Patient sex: F
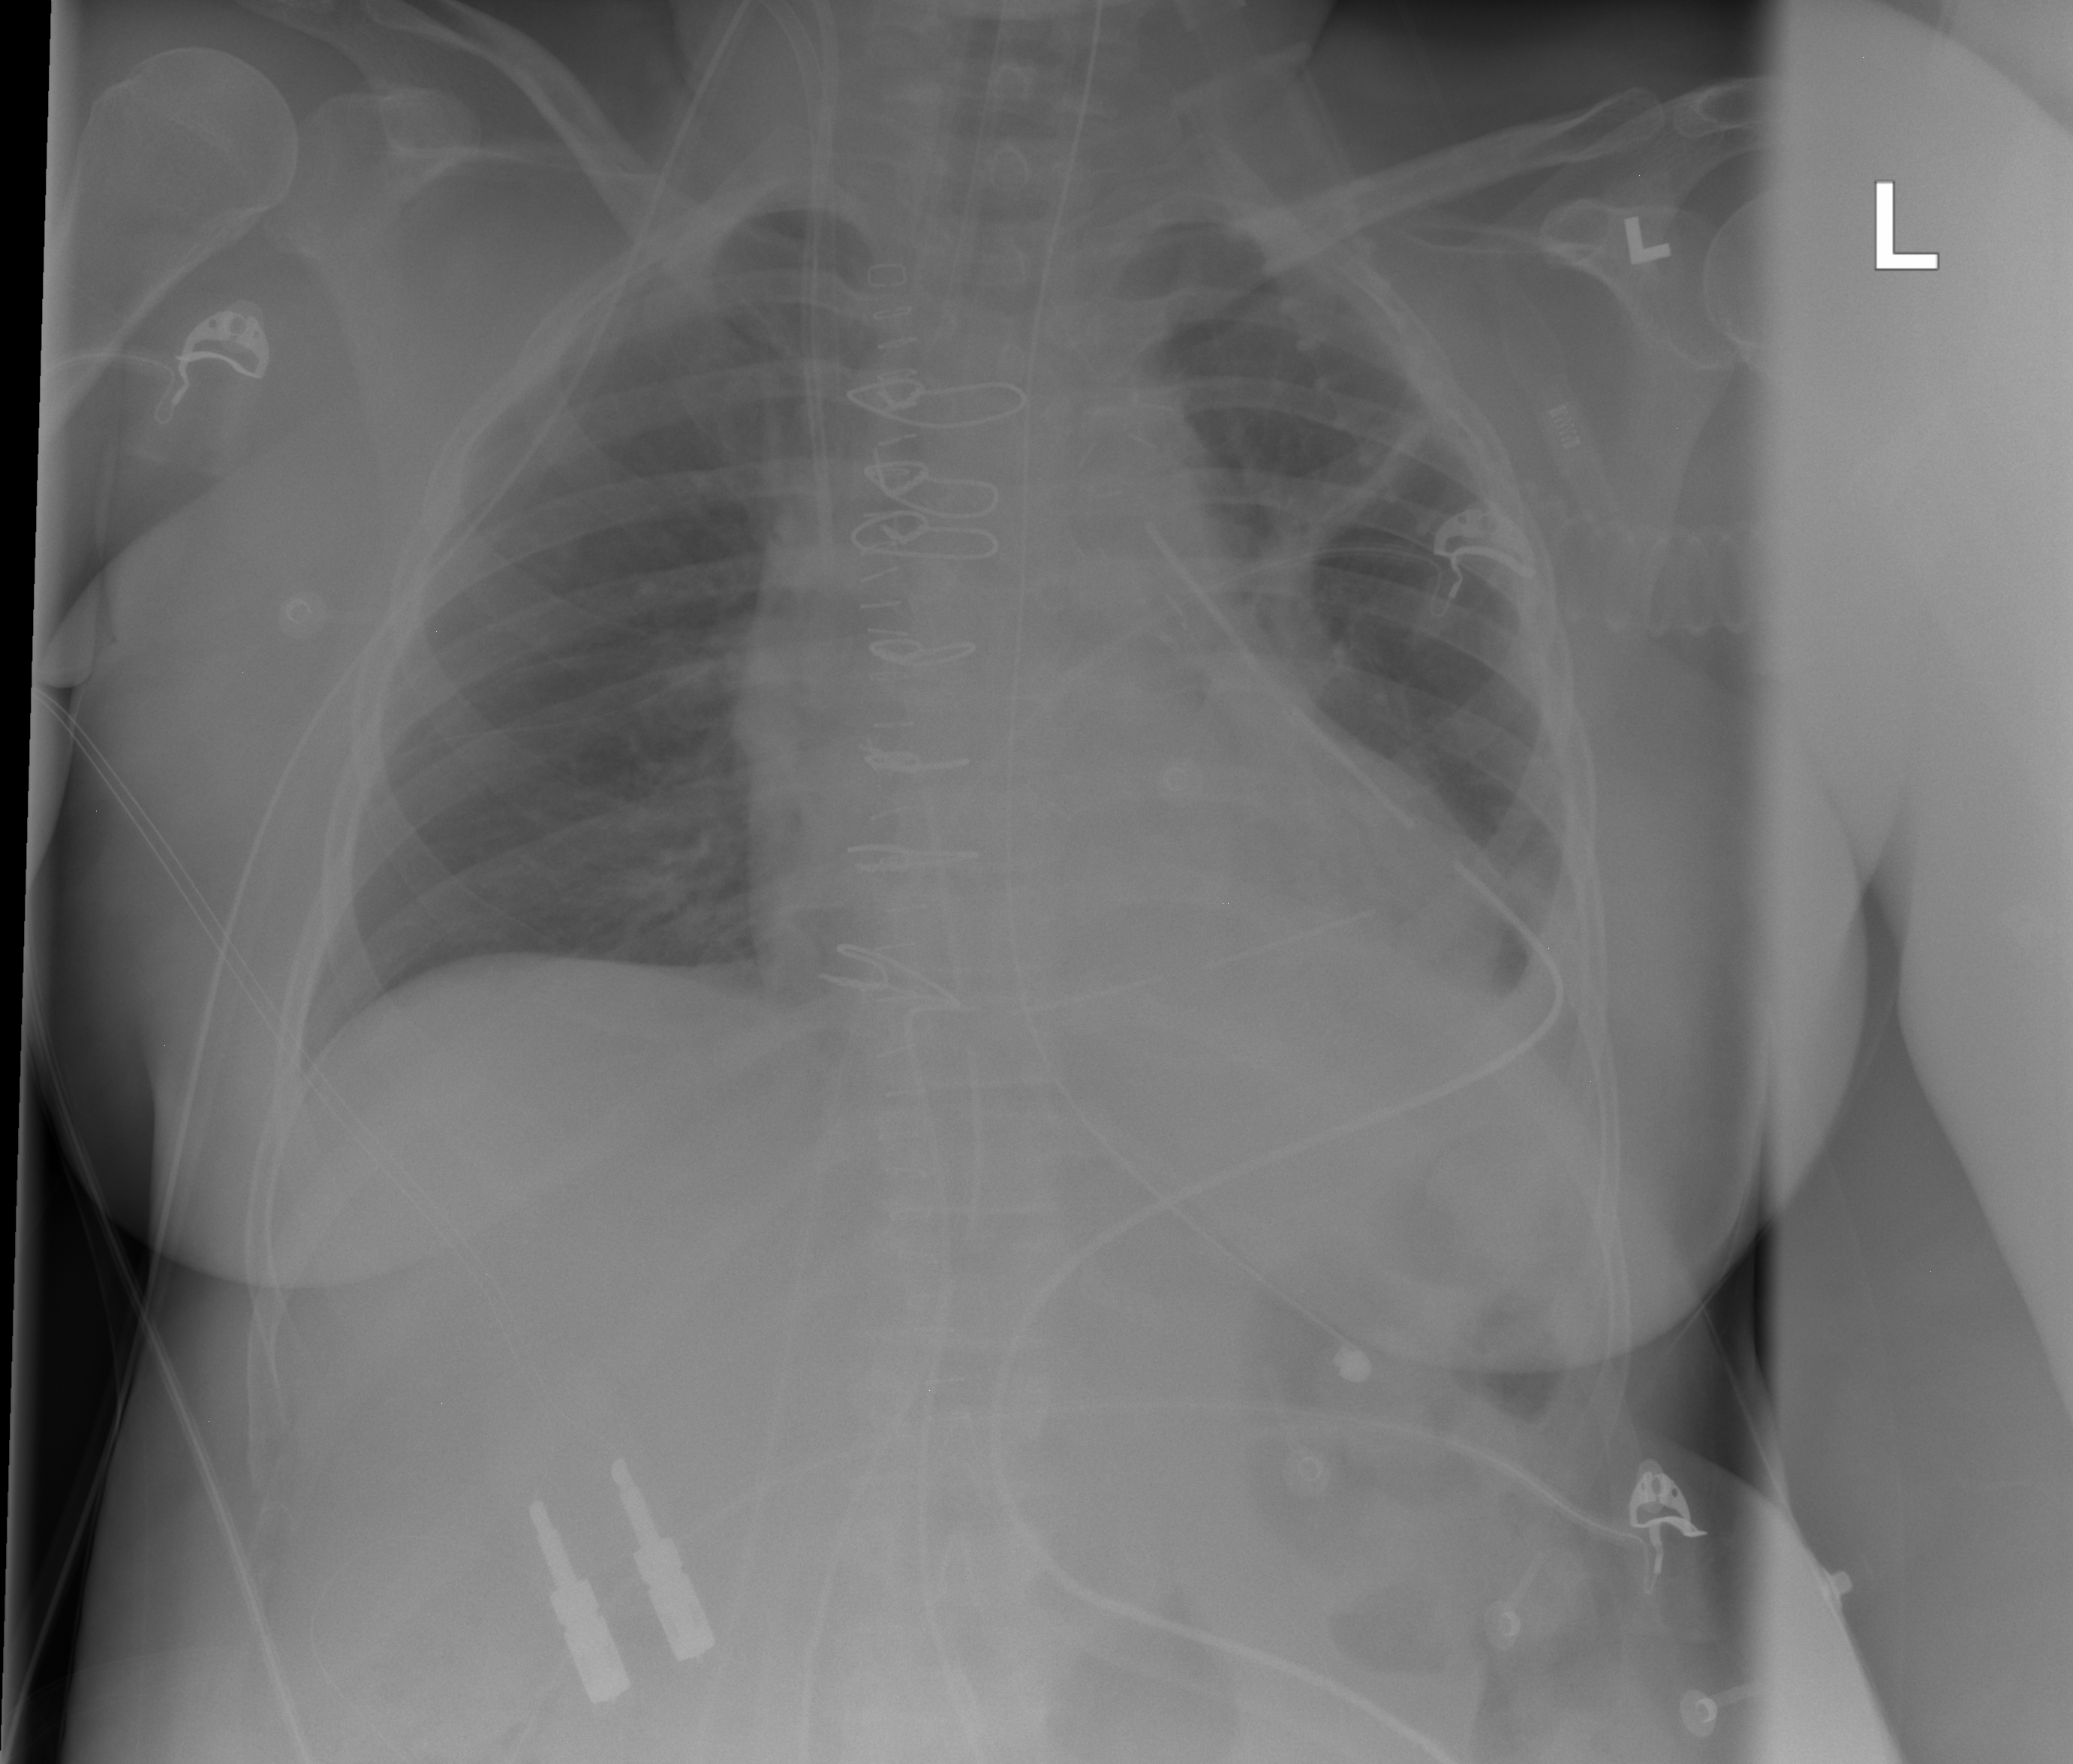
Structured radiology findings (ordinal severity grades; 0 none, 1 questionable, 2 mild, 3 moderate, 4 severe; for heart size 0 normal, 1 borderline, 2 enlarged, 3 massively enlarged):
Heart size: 0
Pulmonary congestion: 0
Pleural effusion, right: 0
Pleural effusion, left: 1
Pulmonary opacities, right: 0
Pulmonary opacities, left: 0
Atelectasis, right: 0
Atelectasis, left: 2